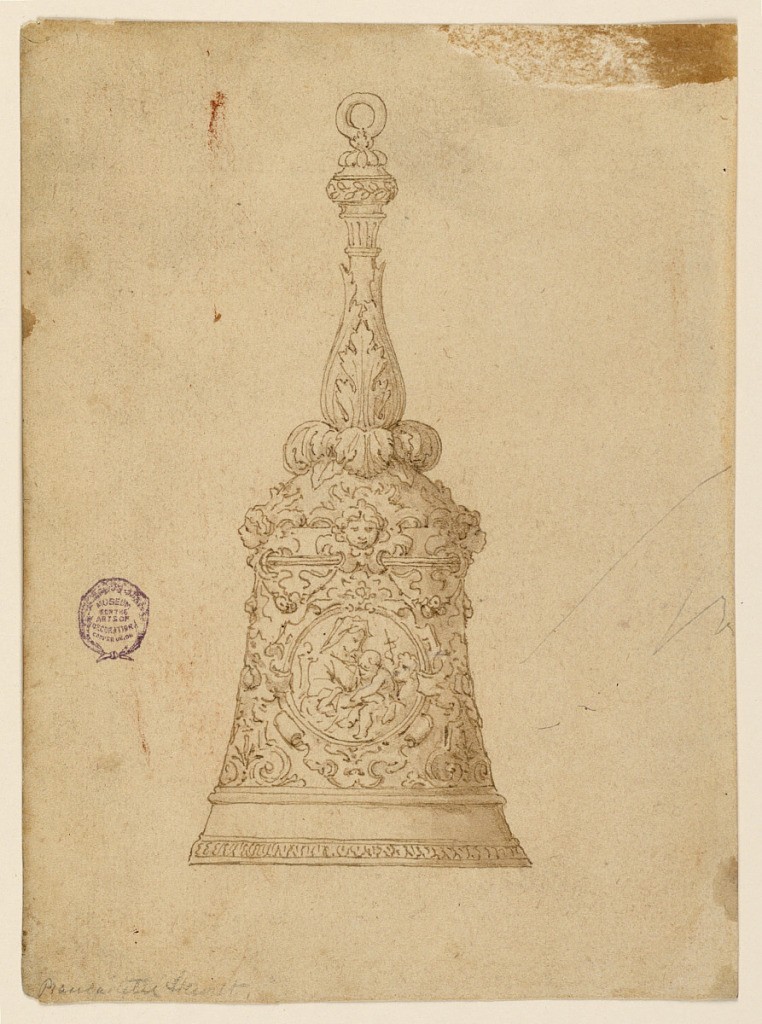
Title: A Hand Bell
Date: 1820–35
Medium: Pen and ink on paper
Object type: Drawing
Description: A hand bell with baluster form acanthus leaf handle. Cherubs and ornamented body decorated with a medallion of the Madonna and Child.